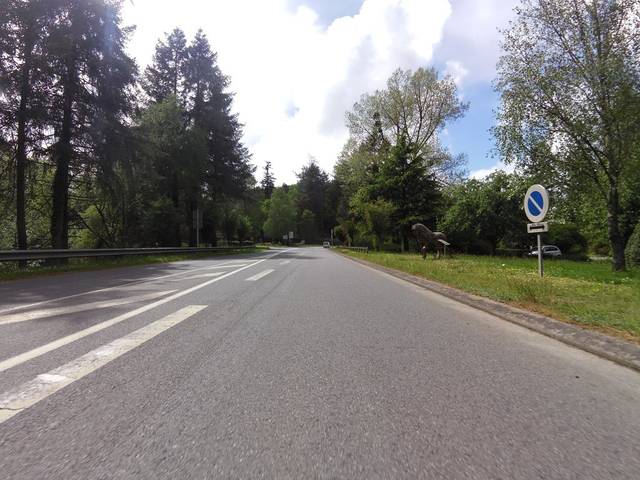
Region: France
Coordinates: 47.661, -2.464